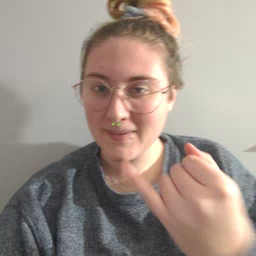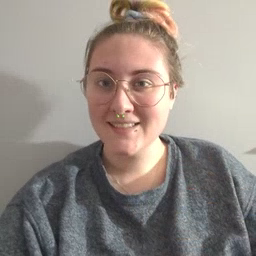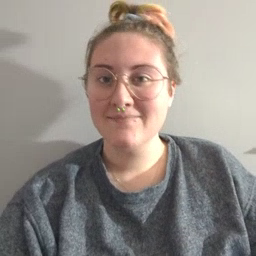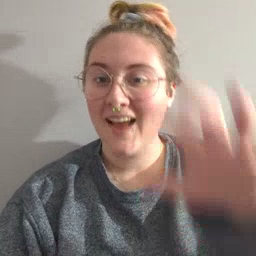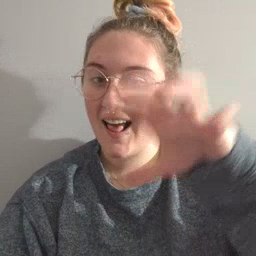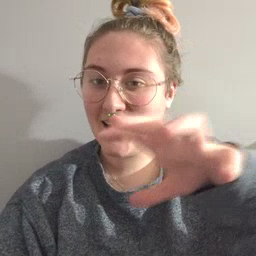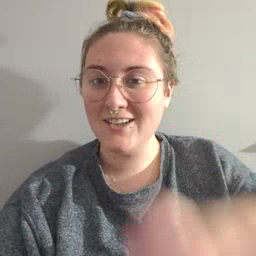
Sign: alligator